Question: I want to style the google maps navigation arrows, located in the top left corner of the map. Here is the picture of it:

Is it somehow possible?
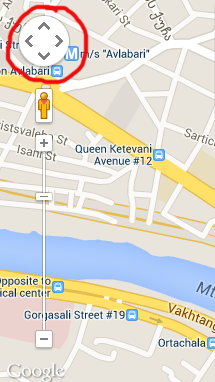
Answer: It's impossible to do with embed Google Map.
You need to create a map with javascript. Then you can disable controls and style the map.
Tutorial - <URL>
Styled Maps - <URL>
Hope it will help.